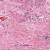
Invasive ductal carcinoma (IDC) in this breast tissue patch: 1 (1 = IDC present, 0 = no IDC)